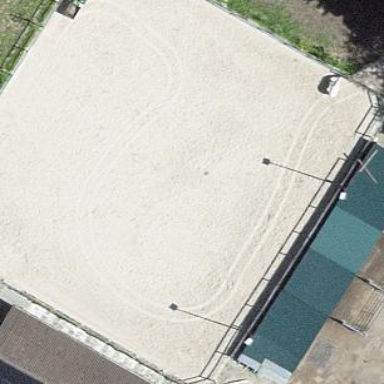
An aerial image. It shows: Equestrian pitch for leisure land activities.